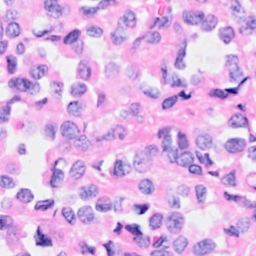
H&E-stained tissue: Breast